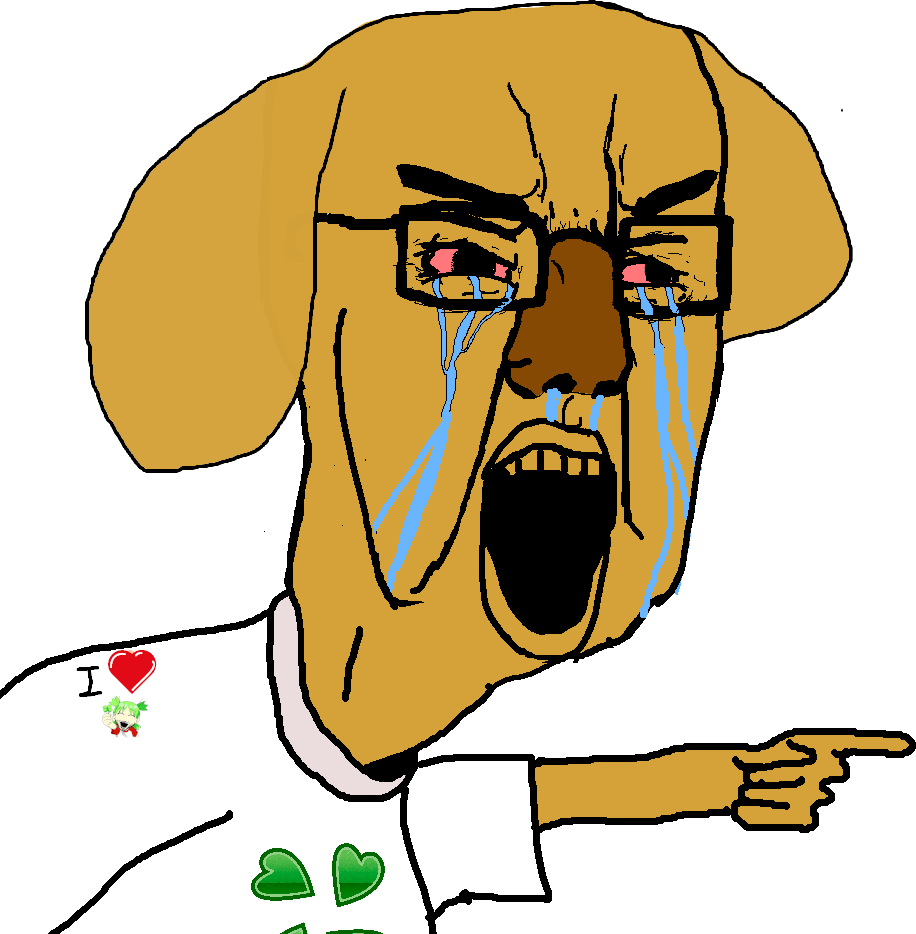
Label: 5_Poljak